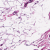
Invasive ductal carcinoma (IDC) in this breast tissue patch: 0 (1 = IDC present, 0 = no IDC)